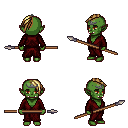
a pixel art fantasy rpg character, female body template, orc, green skin, red robe, gold greaves, blonde long mohawk hairstyle, iron tiara, spear, four views (front, back, left, right), 2x2 character sprite sheet, small pixel art, hard edges, no anti-aliasing